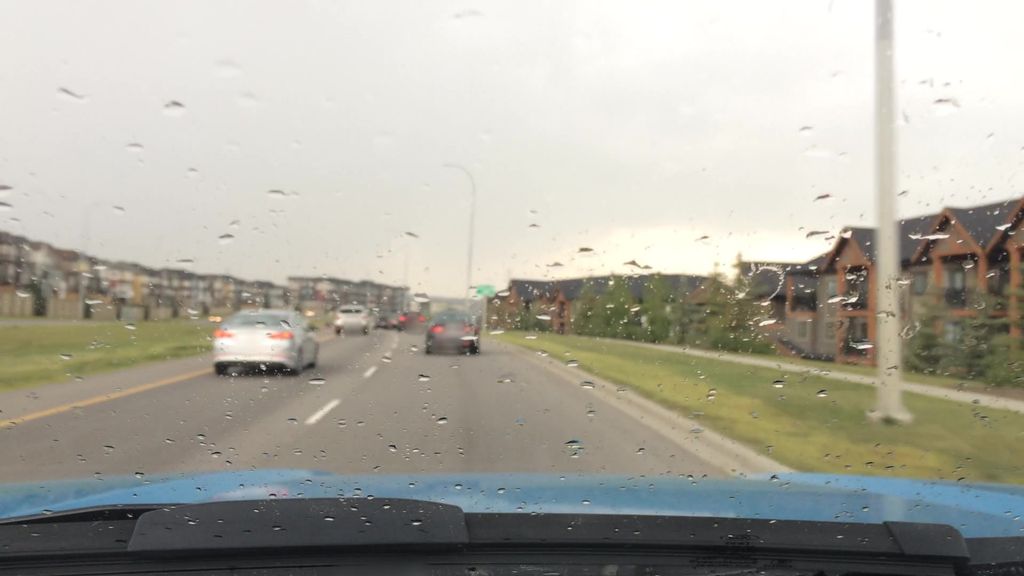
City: calgary